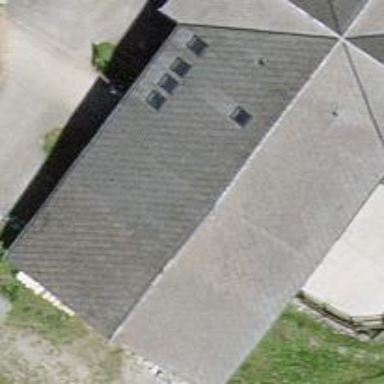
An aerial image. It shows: Farm auxiliary building with gabled roof.